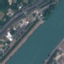
Land use / land cover class: River